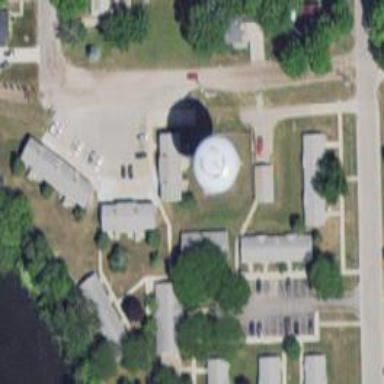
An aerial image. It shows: Water tower that is man-made.